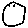
Label: moon